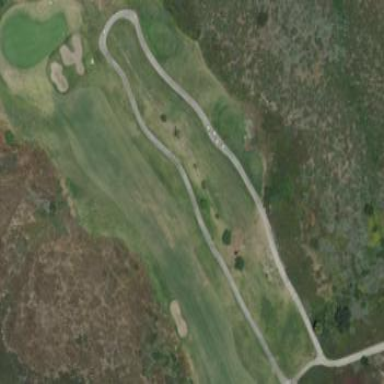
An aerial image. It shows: Golf fairway in the image.